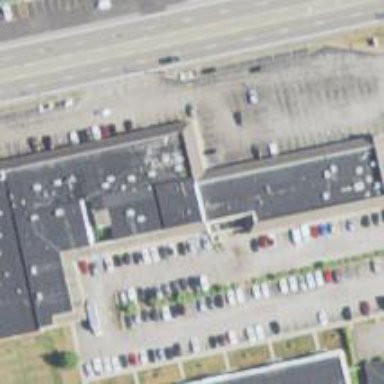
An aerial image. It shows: Clinic.